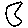
Label: moon